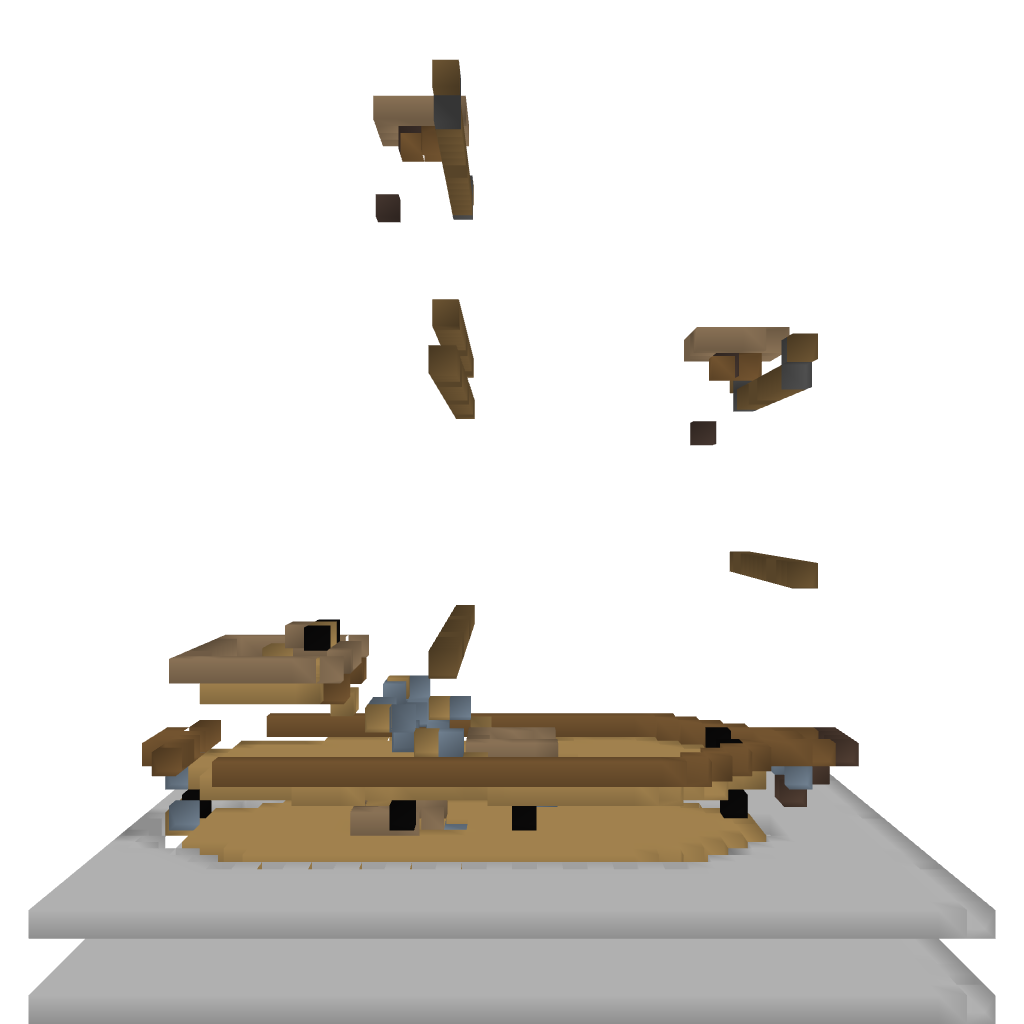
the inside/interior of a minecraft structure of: Small Boat 1